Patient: sex F, age 39
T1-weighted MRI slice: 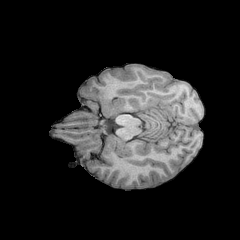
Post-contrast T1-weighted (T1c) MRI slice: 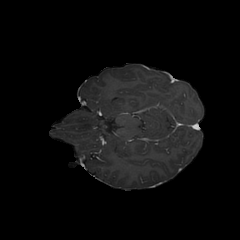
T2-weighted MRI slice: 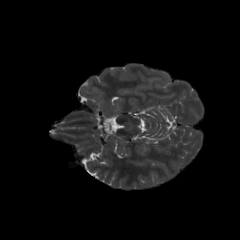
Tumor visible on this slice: no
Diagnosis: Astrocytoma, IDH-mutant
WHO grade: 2